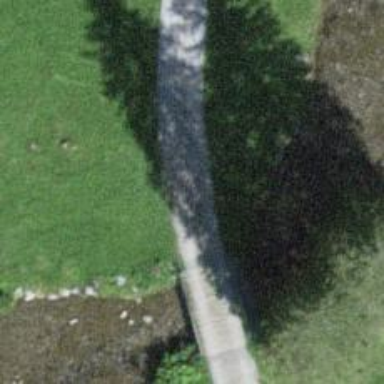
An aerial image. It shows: Track passing over bridge with grade 2 tracktype.